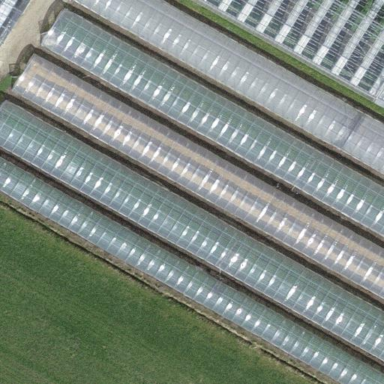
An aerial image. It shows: Greenhouse.